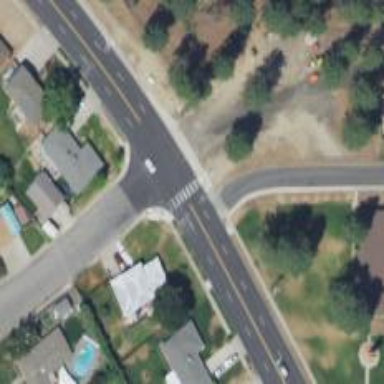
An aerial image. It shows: Uncontrolled road crossing.